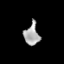
Tissue: lung
Cell type: Others
Senescence score: 0.1873
Nuclear area (px): 309
Mean DAPI intensity: 169.395